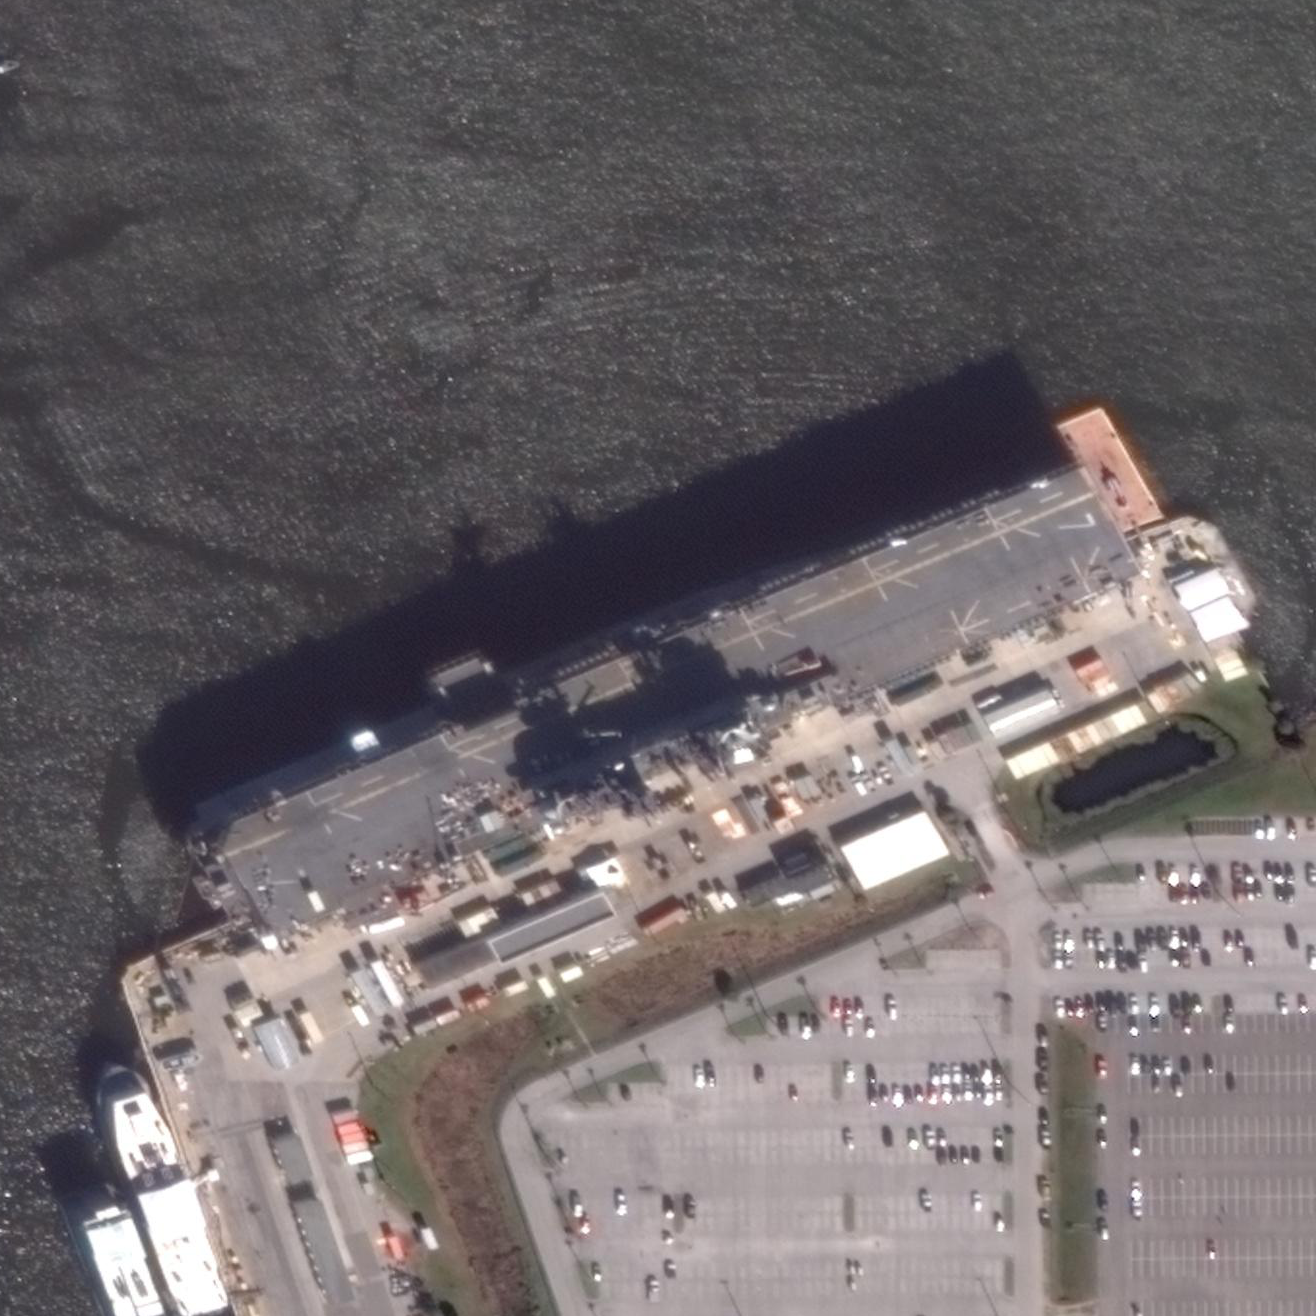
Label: assault